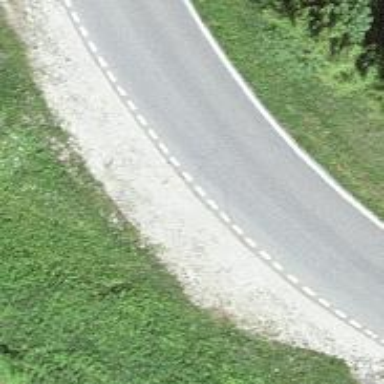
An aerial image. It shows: Passing place on the road.